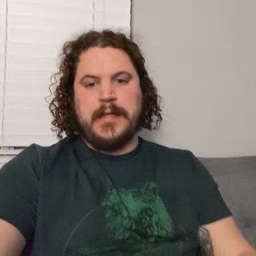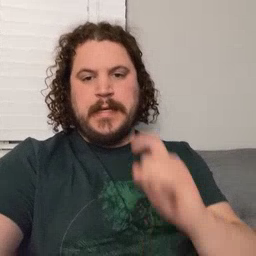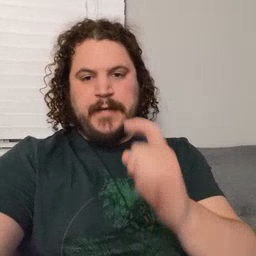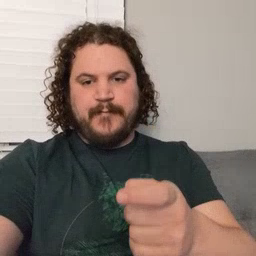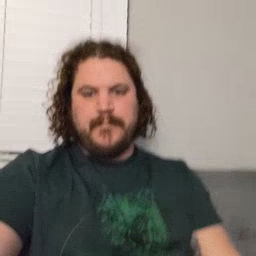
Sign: give